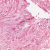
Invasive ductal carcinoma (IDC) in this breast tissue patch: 0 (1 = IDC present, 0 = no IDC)